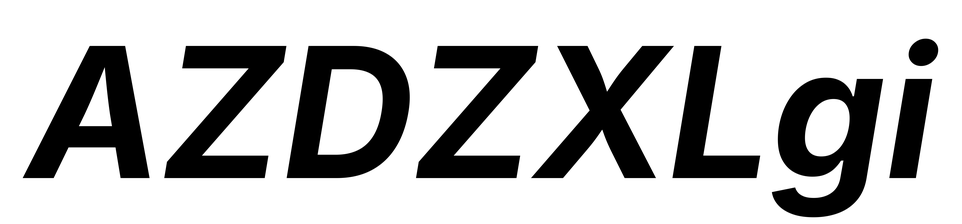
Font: Inter-Italic_Bold_Italic